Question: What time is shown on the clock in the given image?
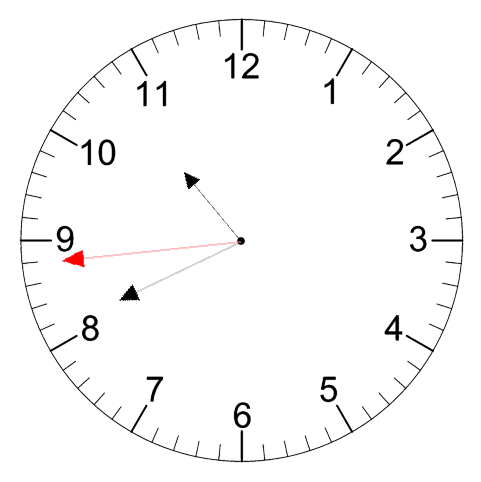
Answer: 10:40:44